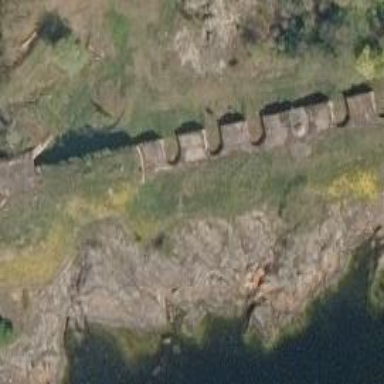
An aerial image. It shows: Military bunker for protection and defense.